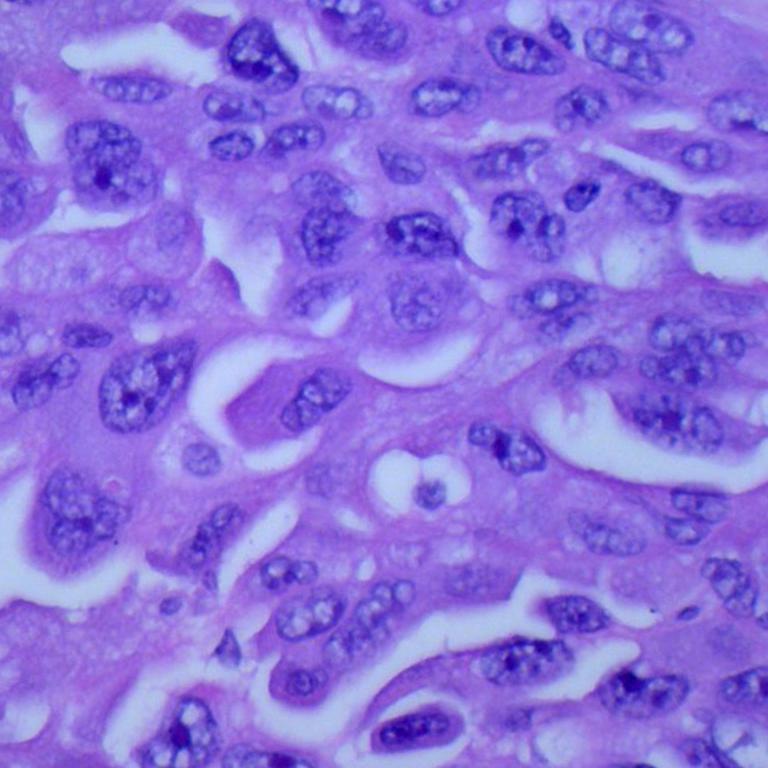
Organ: lung
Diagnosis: adenocarcinomas